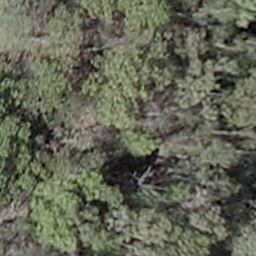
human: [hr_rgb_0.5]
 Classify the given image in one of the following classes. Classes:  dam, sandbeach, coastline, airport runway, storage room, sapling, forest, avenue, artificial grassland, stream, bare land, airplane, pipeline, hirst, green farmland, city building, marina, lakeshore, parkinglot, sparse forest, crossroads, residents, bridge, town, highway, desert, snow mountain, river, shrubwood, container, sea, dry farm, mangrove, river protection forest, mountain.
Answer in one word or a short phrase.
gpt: shrubwood